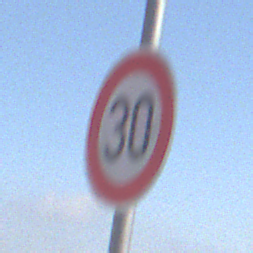
Verkehrszeichen: Geschwindigkeit30
Umgebung: Outdoor, Nature
Tageszeit: Midday
Wetter: PartlyCloudy
Licht: Natural
Jahreszeit: NotSpecified
Kontrast: HighContrast